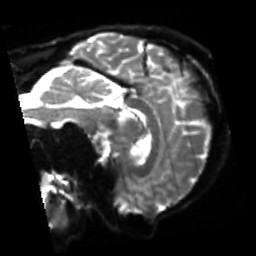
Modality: sbref
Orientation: sagittal
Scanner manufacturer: siemens
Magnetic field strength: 3 T
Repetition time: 4 s
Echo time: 0.0594 s